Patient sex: M
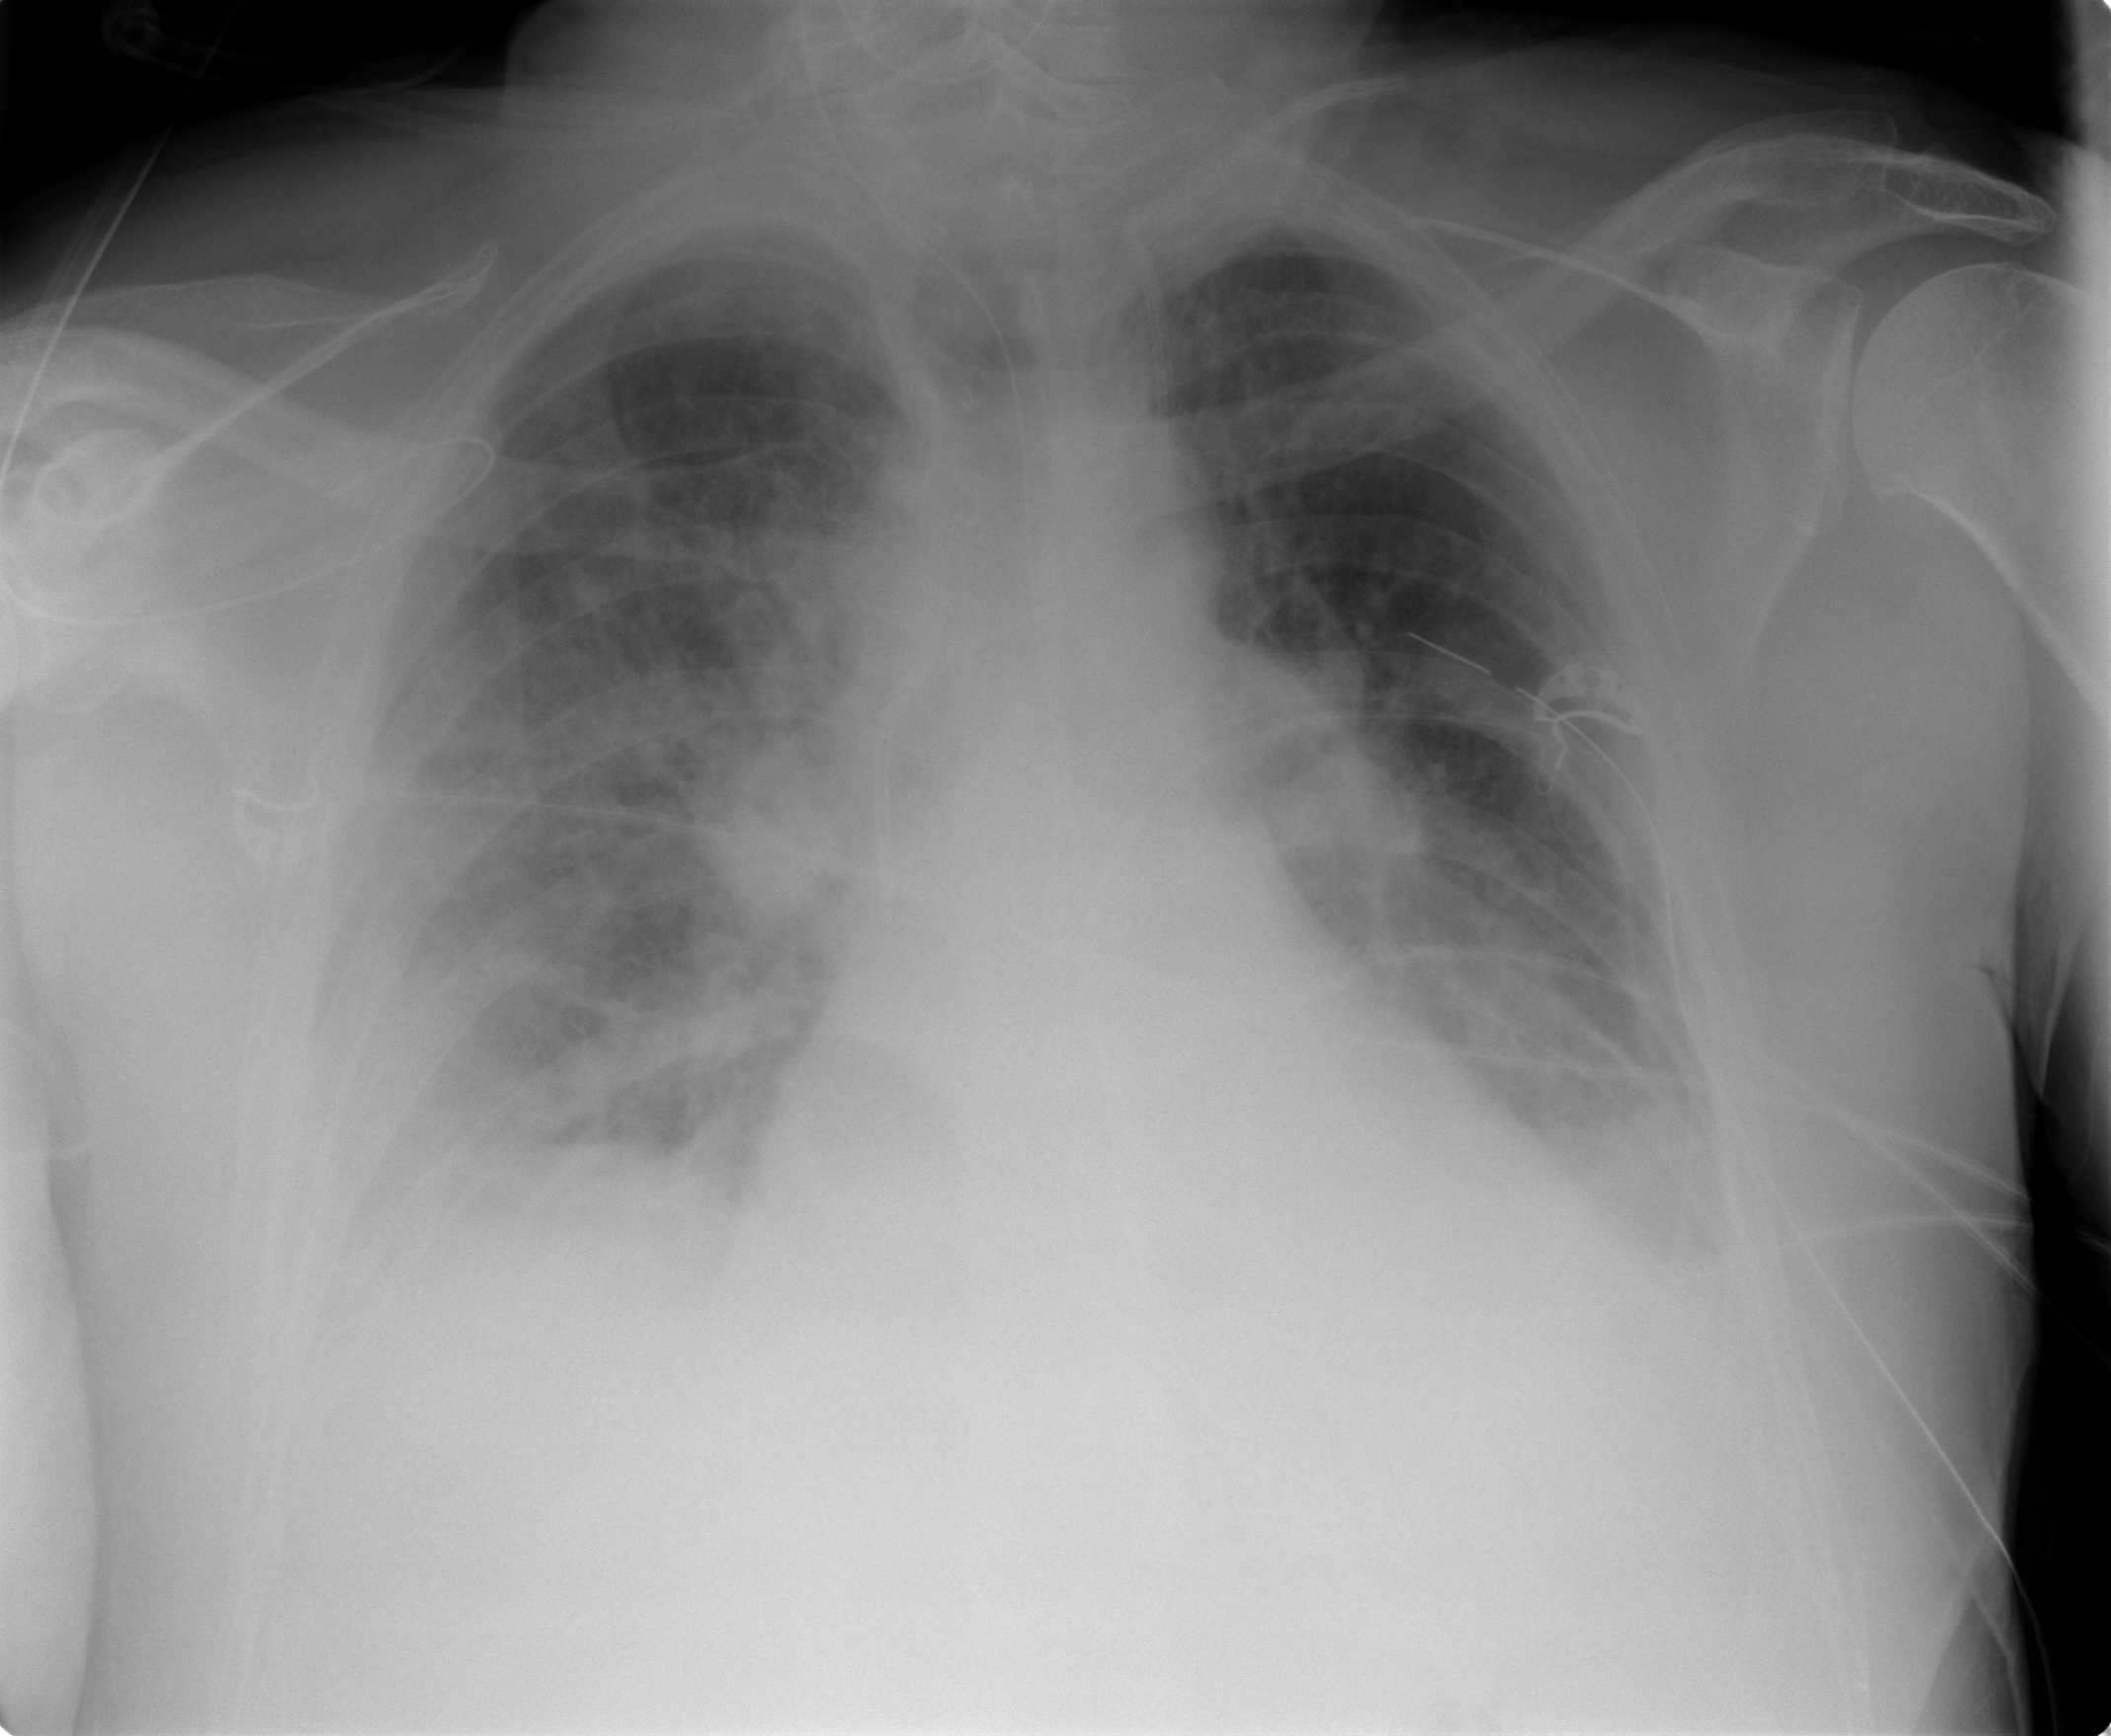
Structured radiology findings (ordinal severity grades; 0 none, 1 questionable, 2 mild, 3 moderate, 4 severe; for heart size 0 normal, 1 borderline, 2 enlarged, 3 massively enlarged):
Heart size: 2
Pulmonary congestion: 2
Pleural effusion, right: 2
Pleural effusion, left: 2
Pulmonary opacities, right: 2
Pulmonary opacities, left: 0
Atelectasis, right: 2
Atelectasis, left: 0